Field crop: tomato
Growth stage: 1
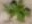
Species: solanum